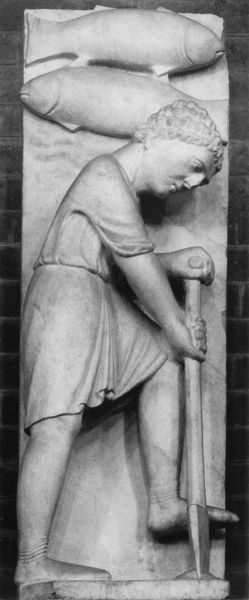
Titel: Monatsarbeiten, Jahreszeiten
Standort: Parma, Baptisterium (EU - I - Emilia-Romagna)
Schlagwörter: fuß, mann, profil, säule, stein, boden, locken, arbeit, skulptur, relief, fischer, arbeiter, bauer, beruf, glaube, kloster, fisch, karpfen, handwerker, christlich, mittelalter, mönch, wandbild, schaufel, spaten, fische, relieff, christ, jahreszeiten, gläubiger, rundrelief